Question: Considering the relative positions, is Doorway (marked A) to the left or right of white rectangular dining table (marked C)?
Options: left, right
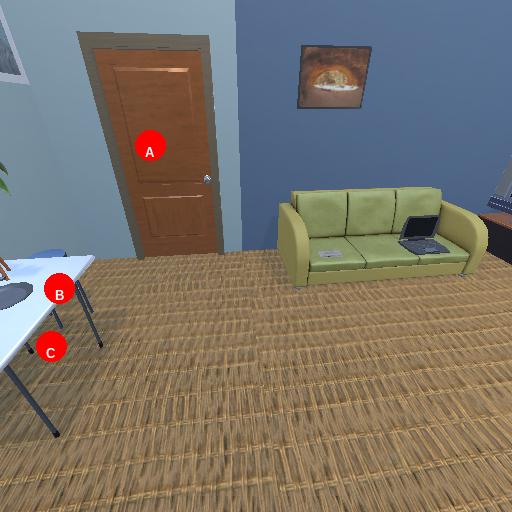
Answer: left